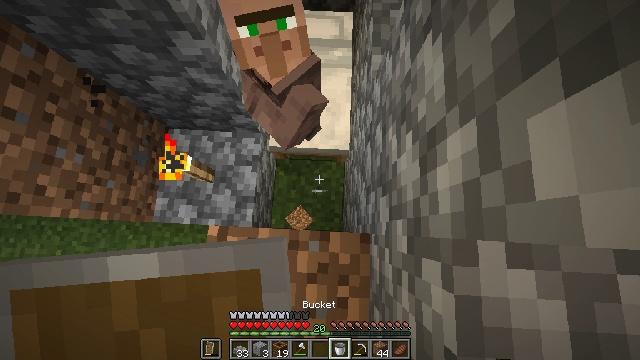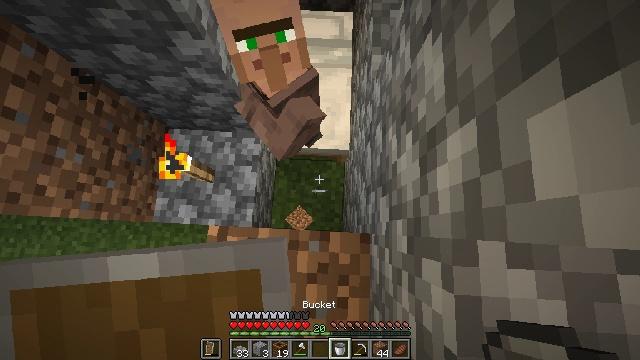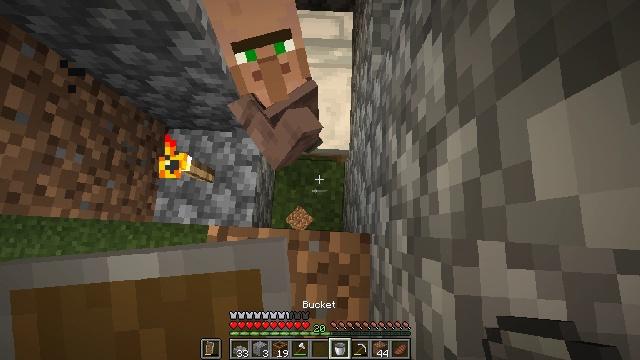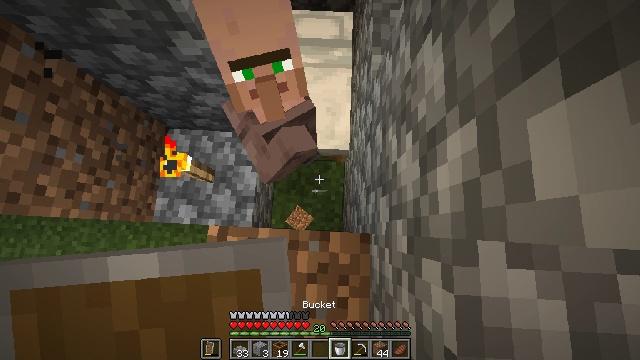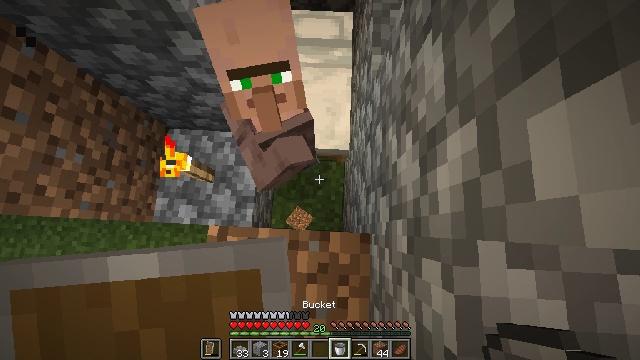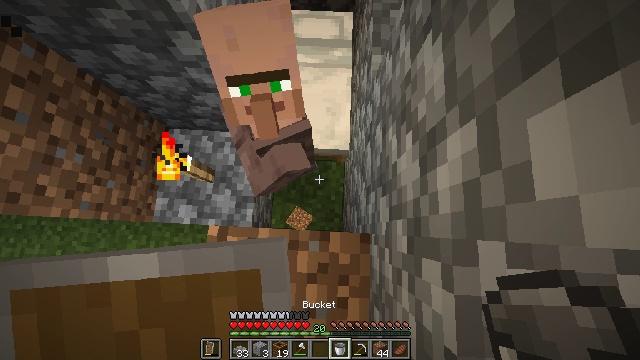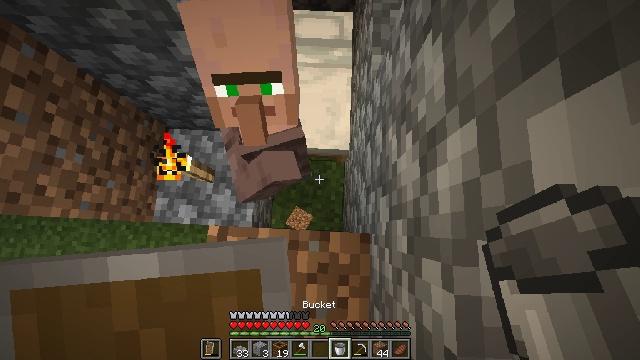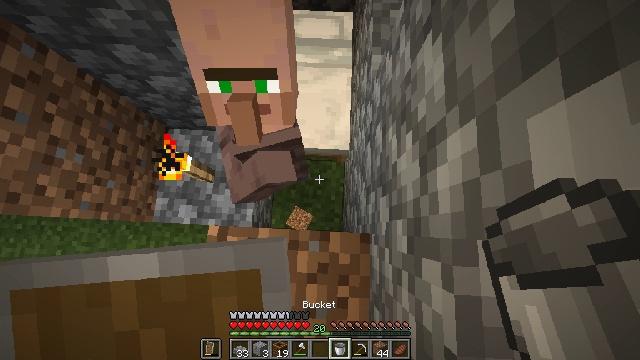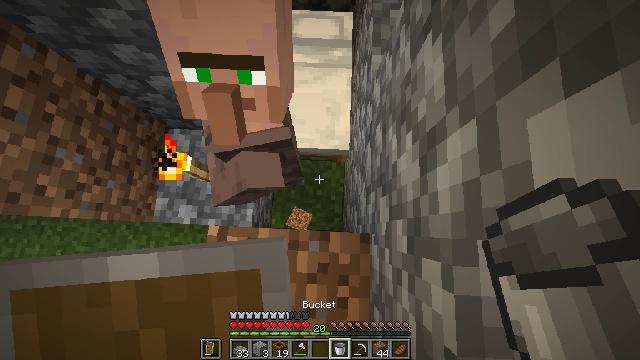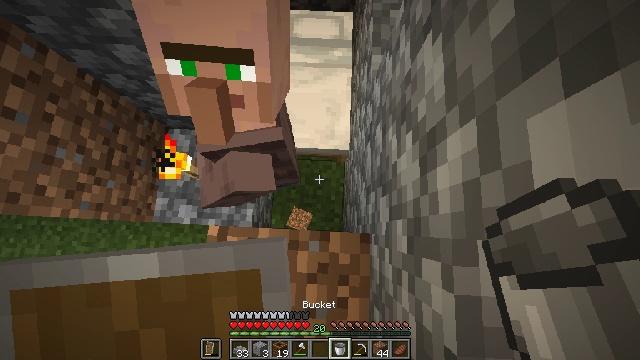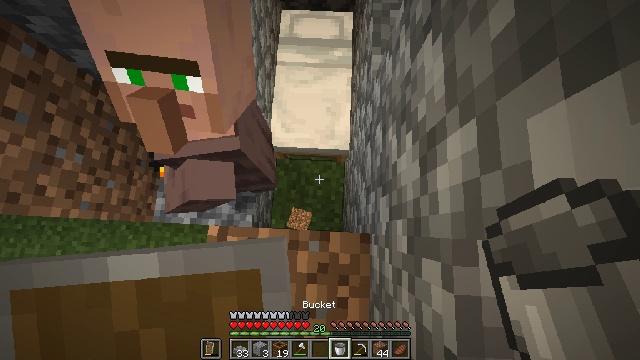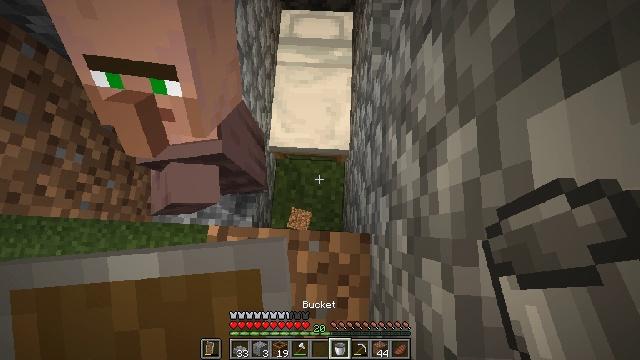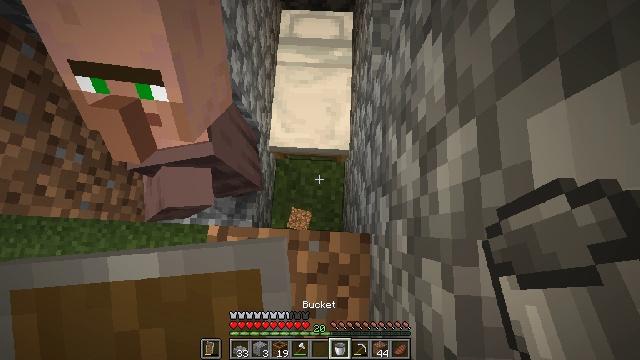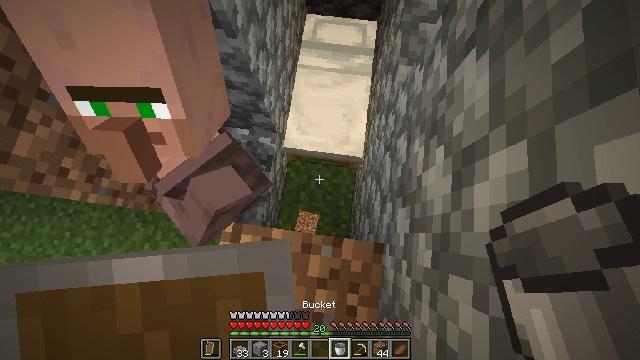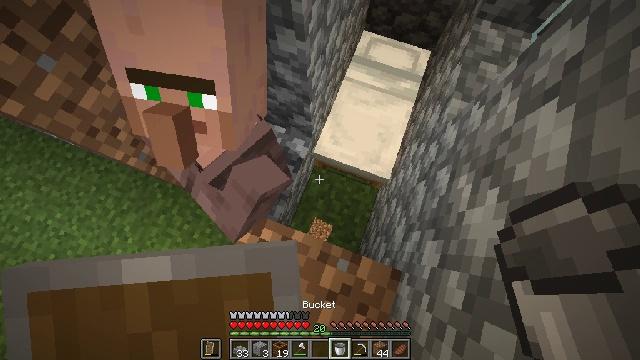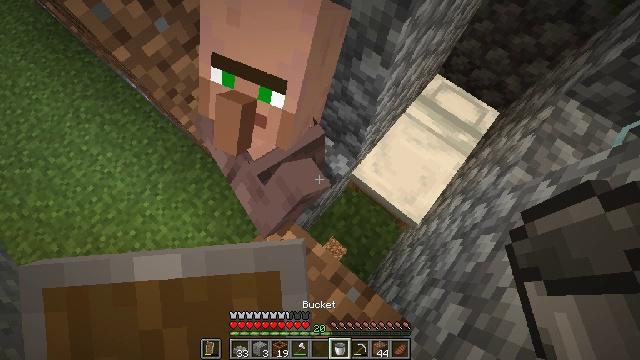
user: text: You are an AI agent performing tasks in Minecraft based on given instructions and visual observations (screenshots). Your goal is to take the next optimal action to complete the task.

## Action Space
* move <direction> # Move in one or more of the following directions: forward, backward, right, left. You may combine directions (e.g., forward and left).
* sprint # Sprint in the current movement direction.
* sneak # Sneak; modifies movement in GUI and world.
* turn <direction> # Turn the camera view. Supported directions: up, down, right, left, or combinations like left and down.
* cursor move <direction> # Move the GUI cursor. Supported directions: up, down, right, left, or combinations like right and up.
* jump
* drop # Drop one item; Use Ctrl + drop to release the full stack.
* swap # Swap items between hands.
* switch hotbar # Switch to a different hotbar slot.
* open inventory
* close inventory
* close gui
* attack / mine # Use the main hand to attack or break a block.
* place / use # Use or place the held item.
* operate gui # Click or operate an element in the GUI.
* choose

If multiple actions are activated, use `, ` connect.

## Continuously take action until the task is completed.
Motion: motion action
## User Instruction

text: Collect the bell.
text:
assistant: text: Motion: no_op
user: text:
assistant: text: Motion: no_op
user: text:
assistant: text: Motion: no_op
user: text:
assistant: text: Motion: no_op
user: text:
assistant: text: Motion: no_op
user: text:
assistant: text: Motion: no_op
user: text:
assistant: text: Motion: no_op
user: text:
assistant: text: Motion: no_op
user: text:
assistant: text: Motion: no_op
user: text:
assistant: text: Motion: no_op
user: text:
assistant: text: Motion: no_op
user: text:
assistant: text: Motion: no_op
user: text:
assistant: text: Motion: move left, turn left
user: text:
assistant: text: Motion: move left, turn left and up
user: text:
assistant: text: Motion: move left, turn left and up
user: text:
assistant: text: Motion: move left, turn left and up
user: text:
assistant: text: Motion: move left, turn left
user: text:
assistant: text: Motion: move left, turn left and up
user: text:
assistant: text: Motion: turn left
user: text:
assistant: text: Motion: no_op
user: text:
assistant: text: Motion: no_op
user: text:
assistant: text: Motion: no_op
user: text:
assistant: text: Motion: no_op
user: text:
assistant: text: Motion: no_op
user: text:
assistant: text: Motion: turn left
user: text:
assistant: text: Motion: turn left
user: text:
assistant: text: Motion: turn left
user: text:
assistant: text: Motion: turn left
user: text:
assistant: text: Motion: turn left
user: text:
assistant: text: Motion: turn left